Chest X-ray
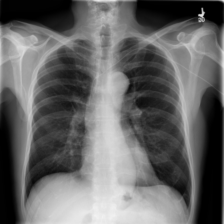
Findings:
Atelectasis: negative
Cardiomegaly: negative
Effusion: negative
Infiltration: negative
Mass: negative
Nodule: negative
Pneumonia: negative
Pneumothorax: negative
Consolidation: negative
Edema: negative
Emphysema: negative
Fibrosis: negative
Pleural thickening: negative
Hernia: negative